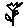
Label: flower